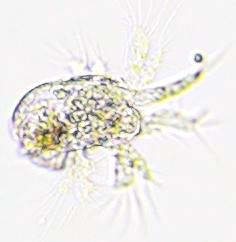
Label: Zooplankton